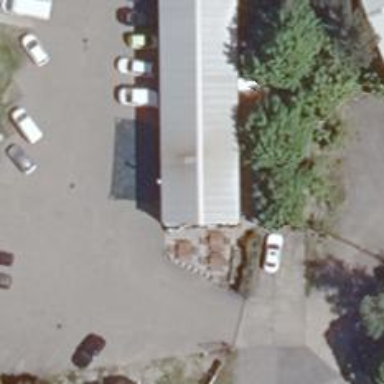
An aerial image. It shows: Restaurant.